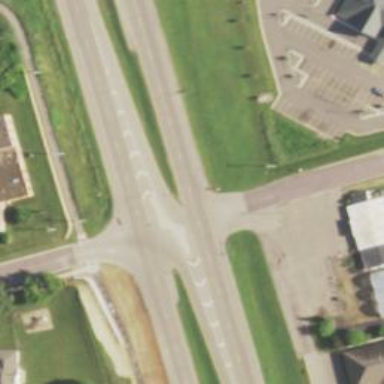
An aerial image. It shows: Trunk link road with asphalt surface.